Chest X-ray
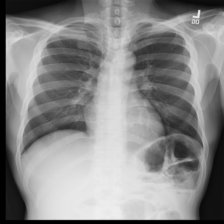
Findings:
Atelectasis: negative
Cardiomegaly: negative
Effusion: negative
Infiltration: negative
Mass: negative
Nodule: negative
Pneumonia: negative
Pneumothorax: negative
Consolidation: negative
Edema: negative
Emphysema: negative
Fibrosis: negative
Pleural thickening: negative
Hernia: negative